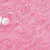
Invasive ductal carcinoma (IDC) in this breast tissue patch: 0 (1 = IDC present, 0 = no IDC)